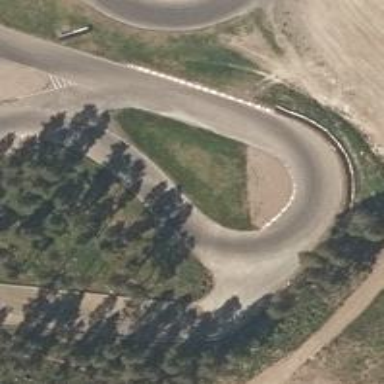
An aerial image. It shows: Motor sport raceway with asphalt surface.